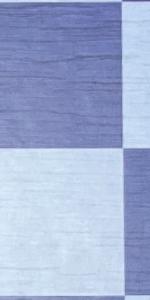
Label: Empty